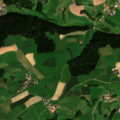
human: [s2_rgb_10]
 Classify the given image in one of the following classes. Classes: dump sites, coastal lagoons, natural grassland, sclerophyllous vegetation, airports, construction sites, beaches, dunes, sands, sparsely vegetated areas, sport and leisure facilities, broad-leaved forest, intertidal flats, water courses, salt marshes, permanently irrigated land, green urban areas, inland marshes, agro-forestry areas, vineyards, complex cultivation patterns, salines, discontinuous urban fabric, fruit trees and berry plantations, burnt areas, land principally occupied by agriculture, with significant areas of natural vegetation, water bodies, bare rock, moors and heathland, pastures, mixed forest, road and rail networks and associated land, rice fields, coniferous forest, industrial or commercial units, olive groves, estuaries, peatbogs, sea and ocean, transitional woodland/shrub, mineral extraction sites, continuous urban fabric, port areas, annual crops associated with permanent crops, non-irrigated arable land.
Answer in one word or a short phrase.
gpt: pastures, coniferous forest